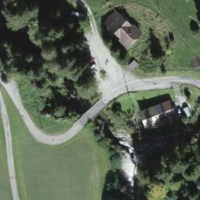
EUNIS habitat code: 25
Species observed at this site:
Filipendula ulmaria